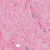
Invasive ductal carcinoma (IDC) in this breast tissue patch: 0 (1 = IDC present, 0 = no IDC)